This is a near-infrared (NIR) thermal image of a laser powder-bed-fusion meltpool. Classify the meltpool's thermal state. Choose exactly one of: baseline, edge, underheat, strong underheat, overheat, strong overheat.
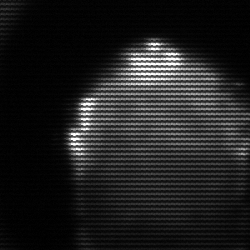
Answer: edge